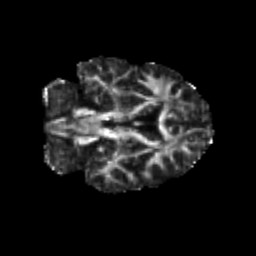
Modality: FA
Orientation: coronal
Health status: ill
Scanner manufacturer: siemens
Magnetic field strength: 3 T
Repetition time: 13.7 s
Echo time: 0.098 s